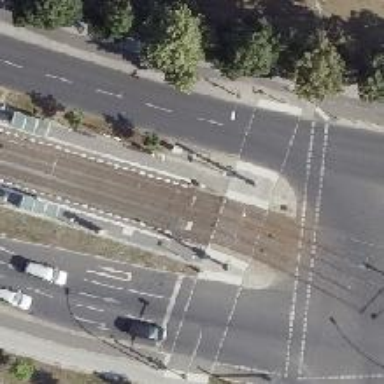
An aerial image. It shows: Tram crossing on the railway.